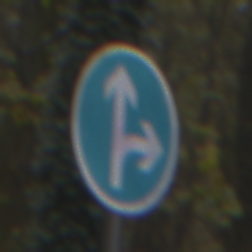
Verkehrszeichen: VorgeschriebeneFahrtrichtungGeradeausOderRechts
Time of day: MorningAfternoon
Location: Outdoor (Nature)
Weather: Overcast
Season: Autumn
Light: Natural